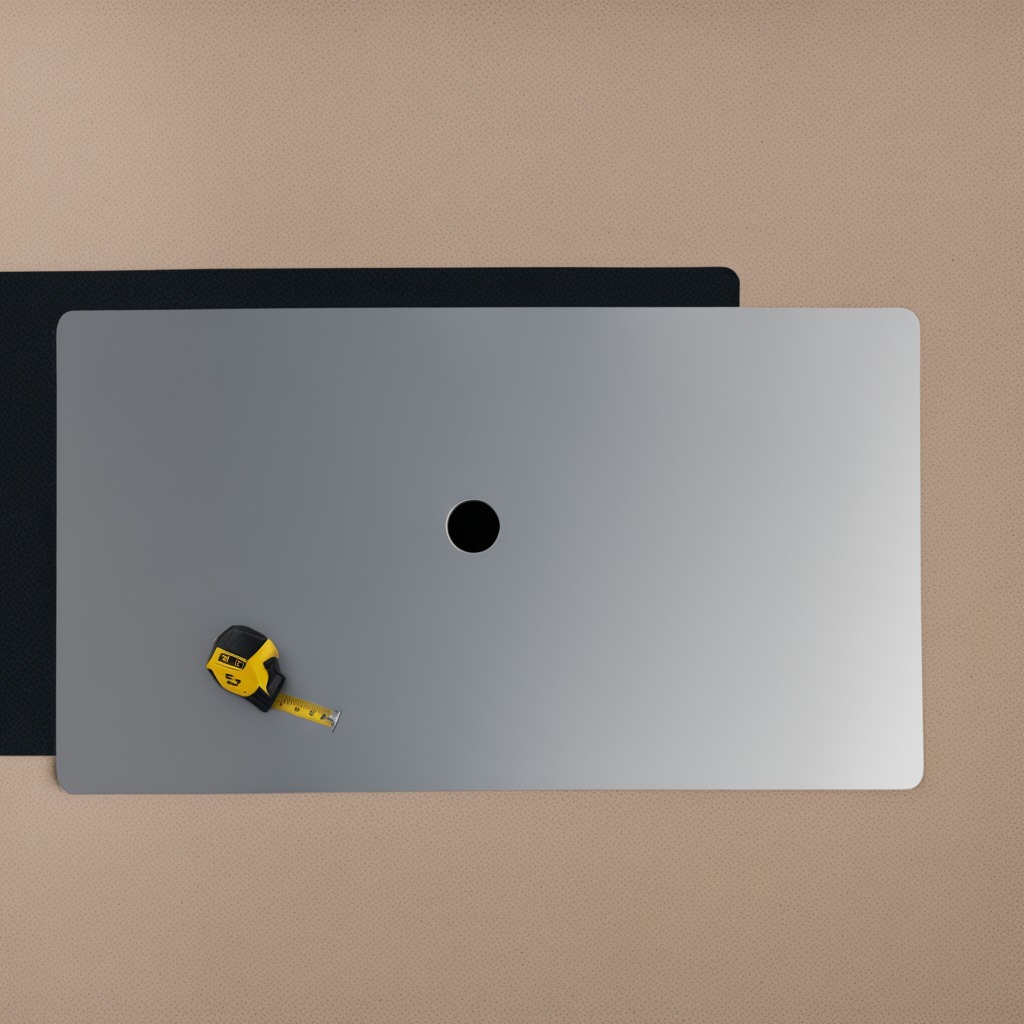
A measuring tape lies on the table in the background.